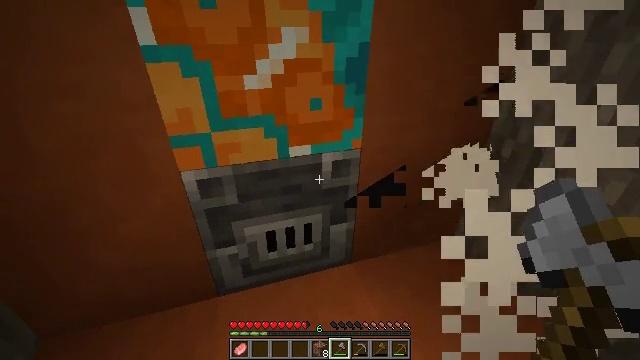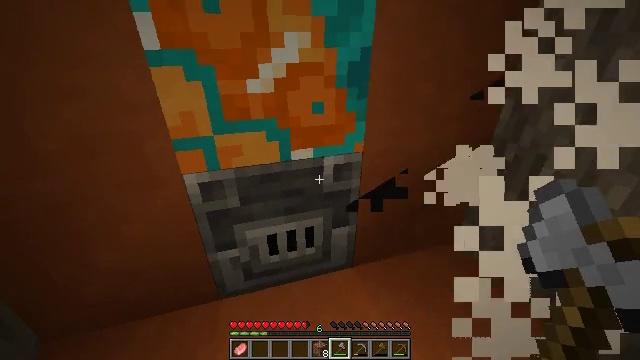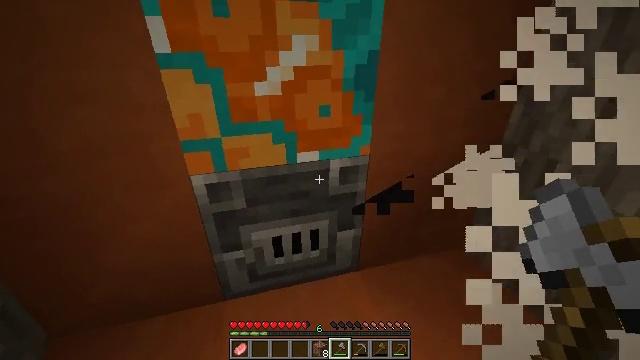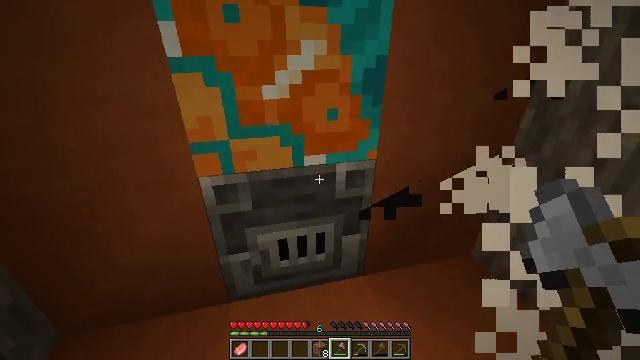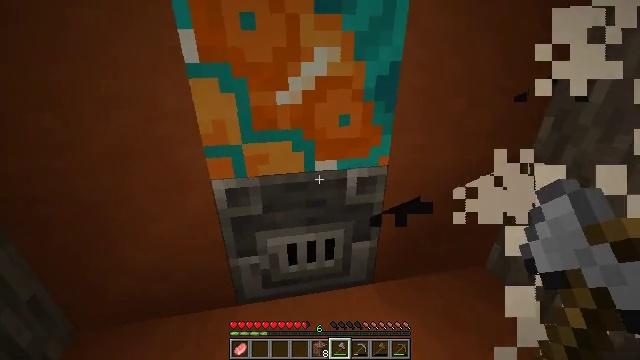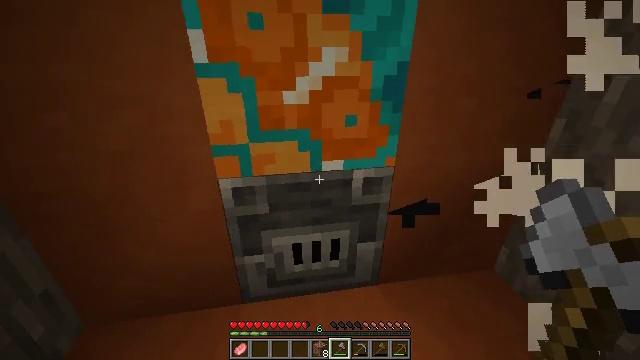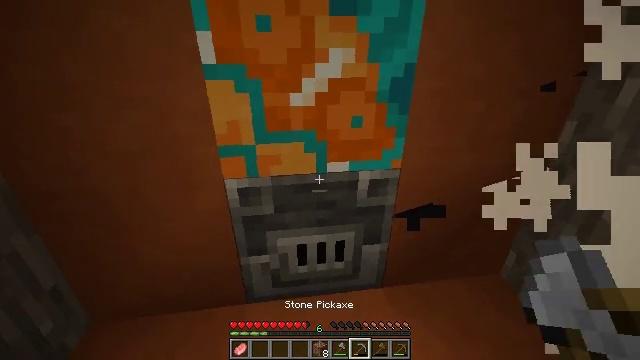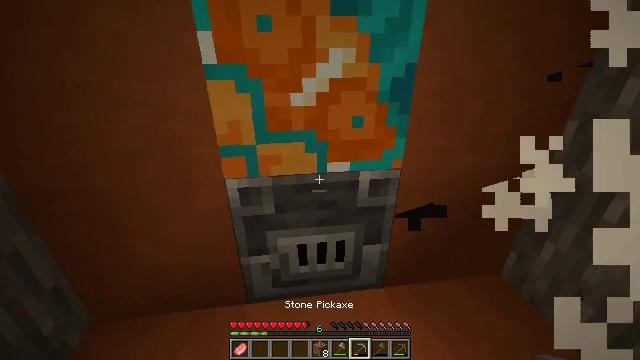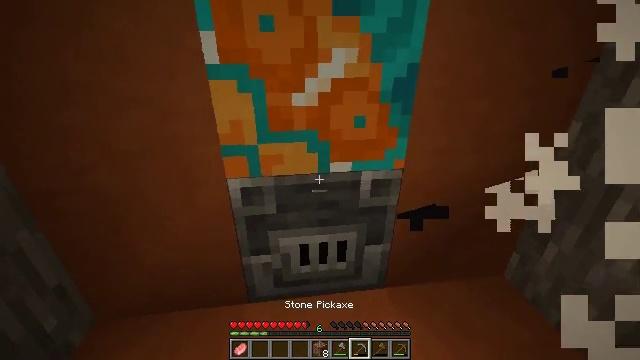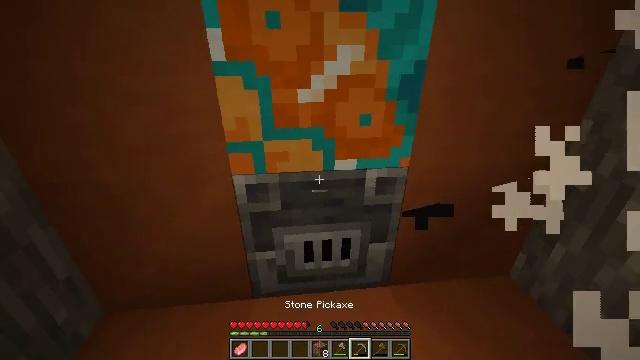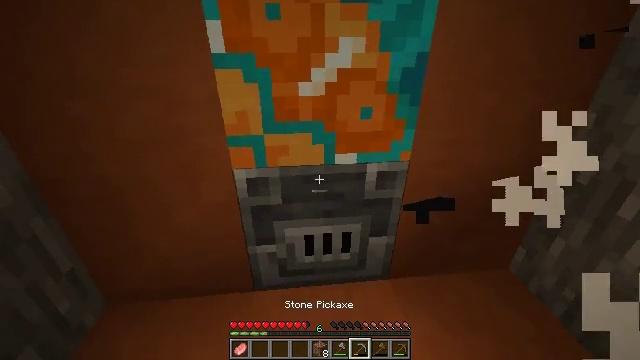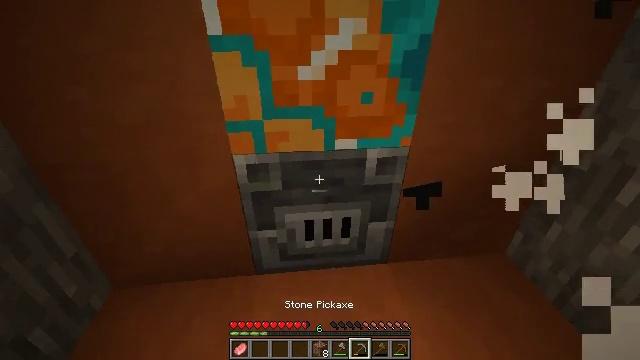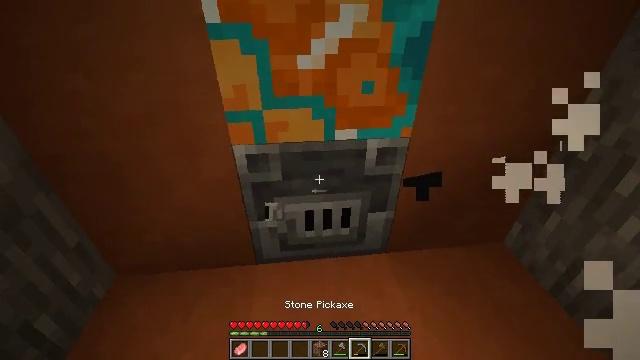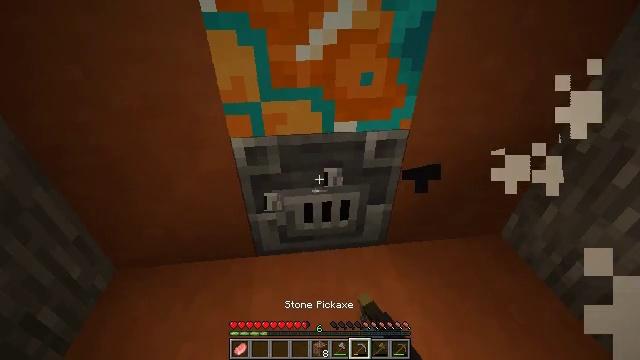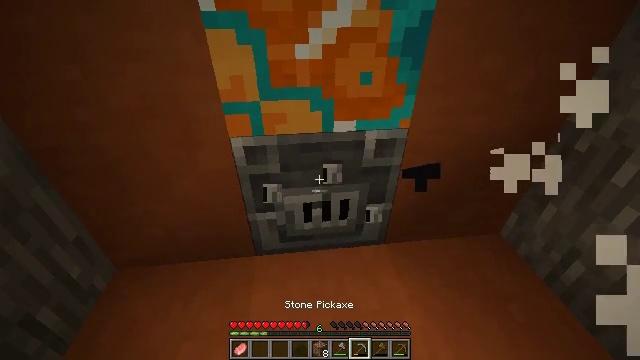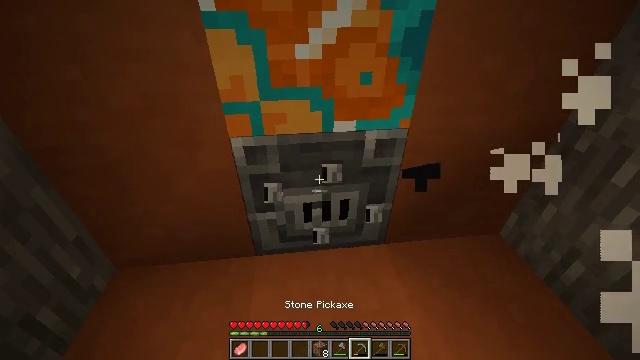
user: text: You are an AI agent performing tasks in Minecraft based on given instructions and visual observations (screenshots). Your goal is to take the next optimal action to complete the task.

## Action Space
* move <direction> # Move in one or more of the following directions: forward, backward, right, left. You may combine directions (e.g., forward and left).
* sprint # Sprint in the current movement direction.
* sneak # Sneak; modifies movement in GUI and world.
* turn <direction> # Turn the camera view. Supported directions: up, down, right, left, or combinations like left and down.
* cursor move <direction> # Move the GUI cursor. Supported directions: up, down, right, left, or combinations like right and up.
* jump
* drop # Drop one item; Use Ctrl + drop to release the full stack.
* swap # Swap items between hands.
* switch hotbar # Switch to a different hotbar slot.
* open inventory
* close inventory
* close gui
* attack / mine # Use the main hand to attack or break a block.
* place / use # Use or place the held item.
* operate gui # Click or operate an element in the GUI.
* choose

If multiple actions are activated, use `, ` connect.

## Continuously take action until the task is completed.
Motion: motion action
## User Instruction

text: Collect the blast furnace by mining it.
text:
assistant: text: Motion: no_op
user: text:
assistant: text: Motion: turn left
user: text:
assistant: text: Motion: turn left
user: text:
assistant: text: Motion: turn left and up
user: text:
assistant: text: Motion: turn left
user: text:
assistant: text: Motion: turn left
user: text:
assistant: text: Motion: no_op
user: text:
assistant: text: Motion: no_op
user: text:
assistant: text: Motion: turn left
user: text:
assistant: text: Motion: turn down
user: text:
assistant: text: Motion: turn down
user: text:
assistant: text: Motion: turn down, attack / mine
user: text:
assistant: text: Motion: turn down, attack / mine
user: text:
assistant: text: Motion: attack / mine
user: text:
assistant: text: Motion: attack / mine
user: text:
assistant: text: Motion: attack / mine
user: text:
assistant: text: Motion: attack / mine
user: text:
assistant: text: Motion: attack / mine
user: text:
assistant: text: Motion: attack / mine
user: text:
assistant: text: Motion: attack / mine
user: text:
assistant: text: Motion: attack / mine
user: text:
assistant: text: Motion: attack / mine
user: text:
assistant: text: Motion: attack / mine
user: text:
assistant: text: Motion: attack / mine
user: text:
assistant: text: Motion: attack / mine
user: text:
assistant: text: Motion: attack / mine
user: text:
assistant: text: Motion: attack / mine
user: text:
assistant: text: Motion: attack / mine
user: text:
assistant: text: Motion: attack / mine
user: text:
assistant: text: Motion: attack / mine